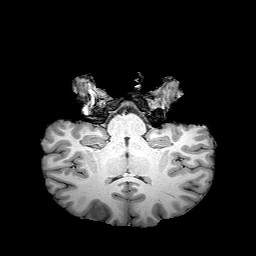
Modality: T1w
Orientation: sagittal
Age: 20
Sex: male
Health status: healthy